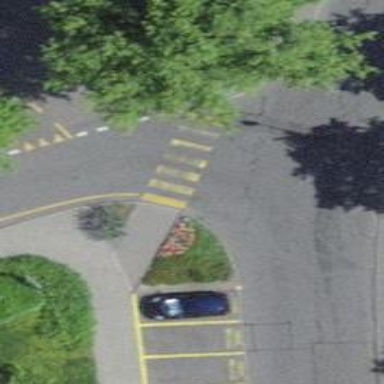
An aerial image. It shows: Uncontrolled zebra crossing with zebra markings.